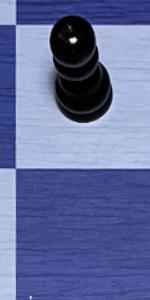
Label: Empty